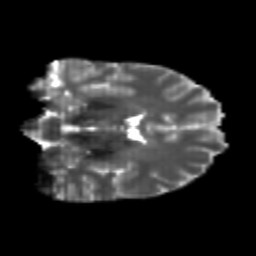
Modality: T2w
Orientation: coronal
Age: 22
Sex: male
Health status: healthy
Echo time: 0.074 s